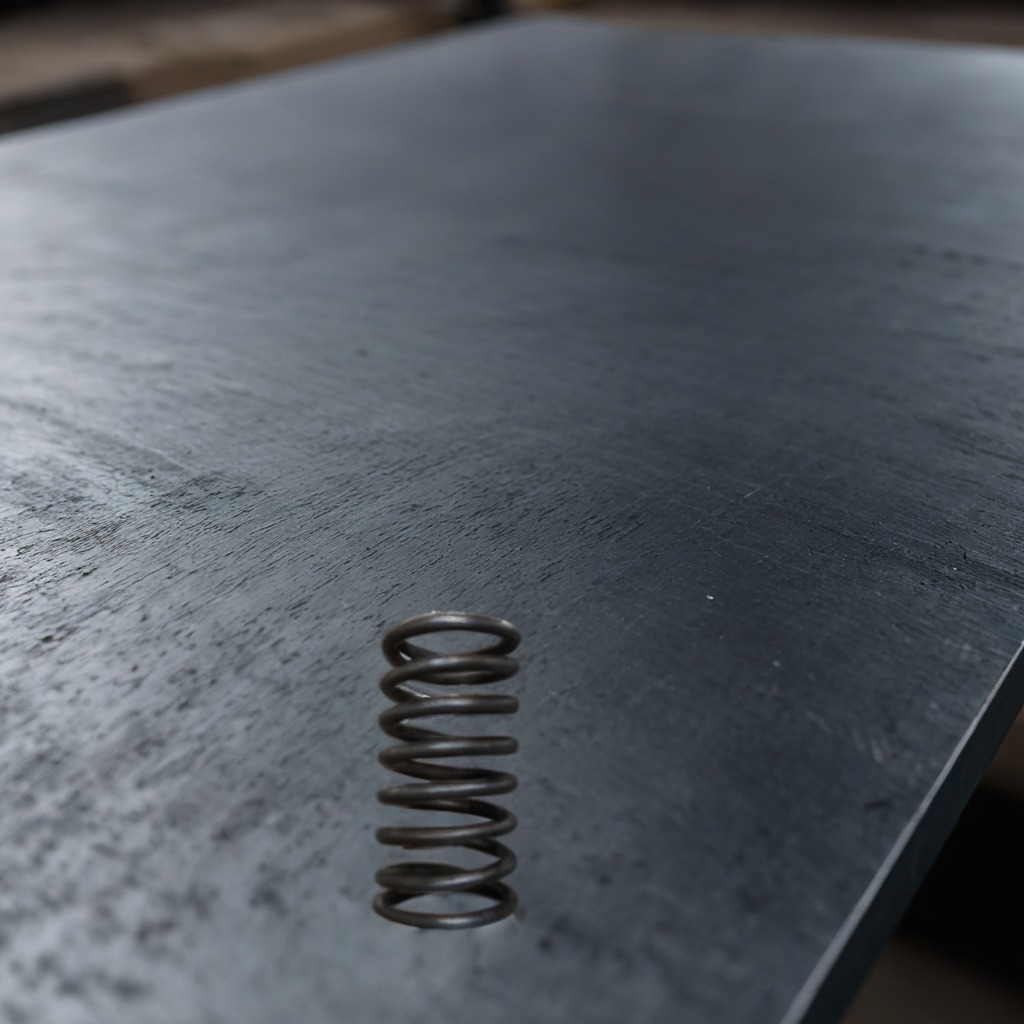
A coiled metal spring is lying on the cold steel table in a mining workshop.